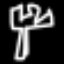
Label: fork